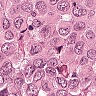
Metastatic tissue present: yes